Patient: sex F, age 80
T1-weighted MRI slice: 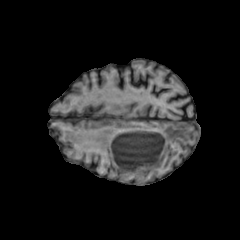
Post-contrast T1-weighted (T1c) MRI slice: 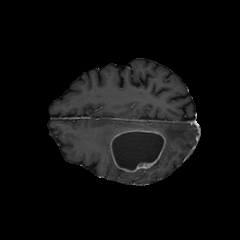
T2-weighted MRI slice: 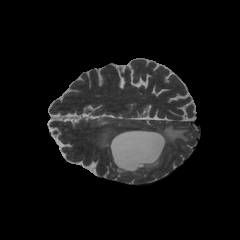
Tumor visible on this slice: yes
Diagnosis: Glioblastoma, IDH-wildtype
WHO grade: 4